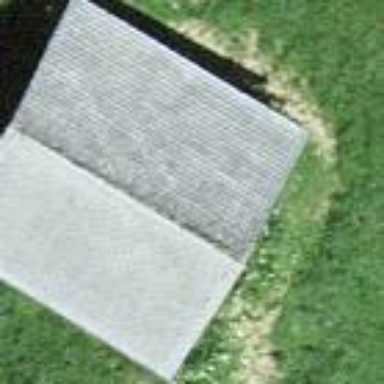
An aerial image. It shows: Barn.